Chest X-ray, AP view. Patient: 58 years old, sex F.
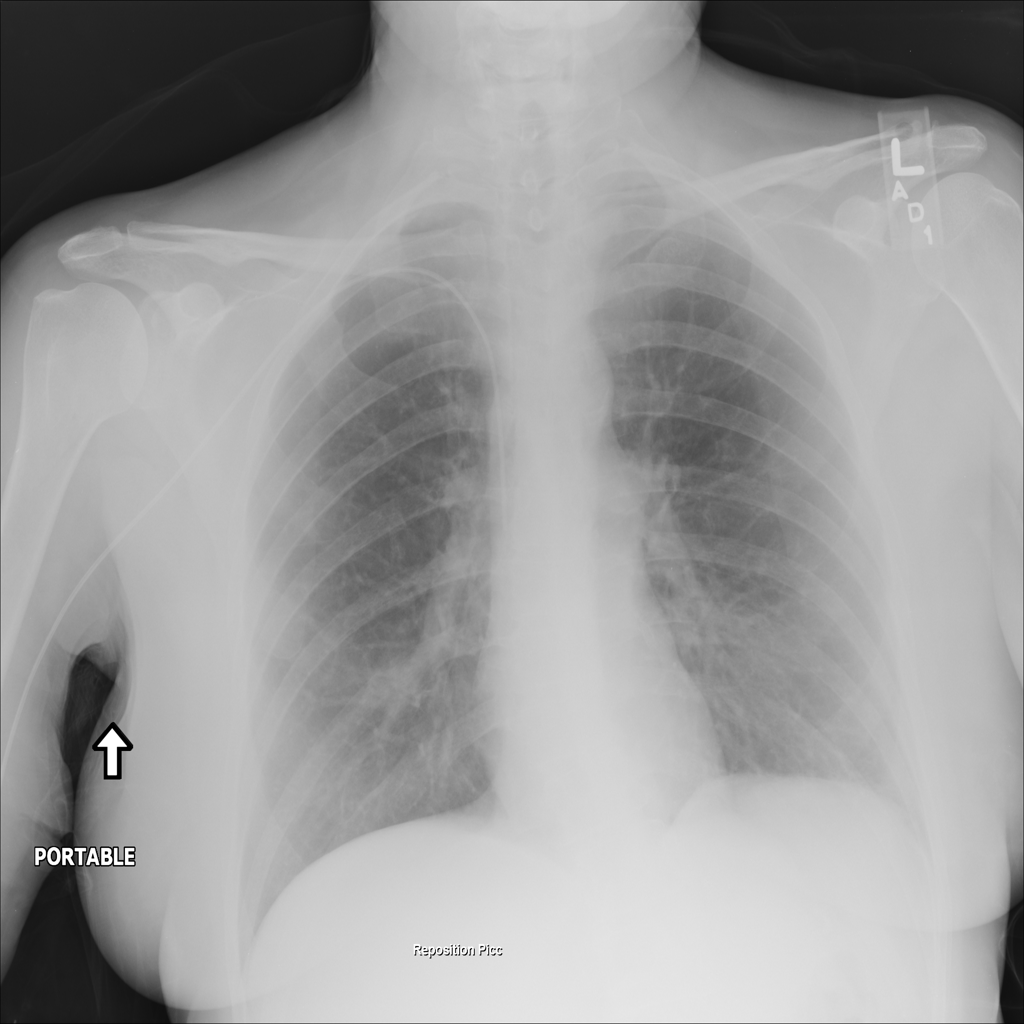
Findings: No Finding